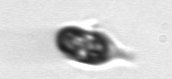
Label: Mesodinium